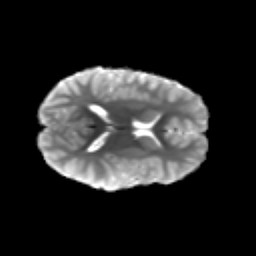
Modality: T2w
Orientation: axial
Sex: male
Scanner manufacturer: siemens
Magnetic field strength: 3 T
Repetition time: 5 s
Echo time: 0.071 s